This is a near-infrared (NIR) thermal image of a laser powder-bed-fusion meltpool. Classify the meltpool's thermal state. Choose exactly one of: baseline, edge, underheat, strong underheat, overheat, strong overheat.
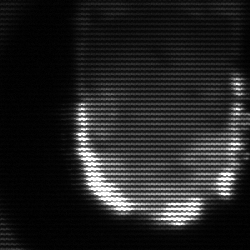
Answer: baseline